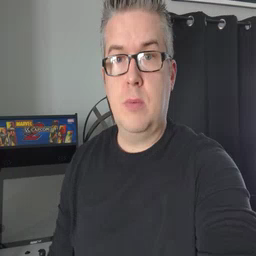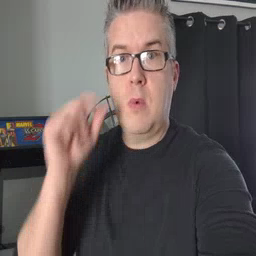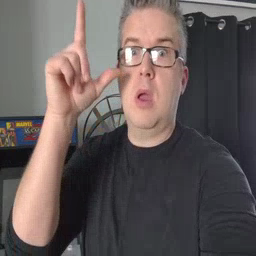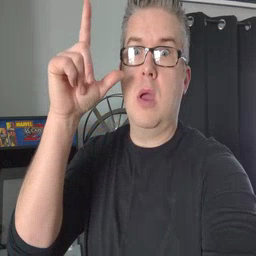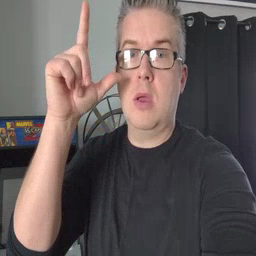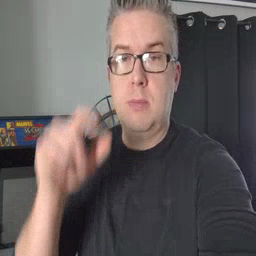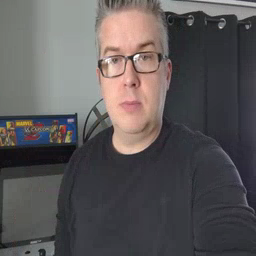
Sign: awake